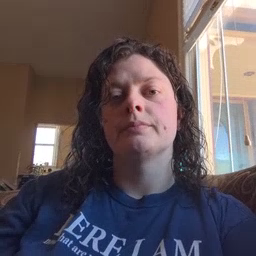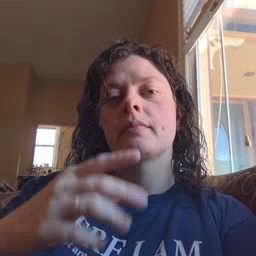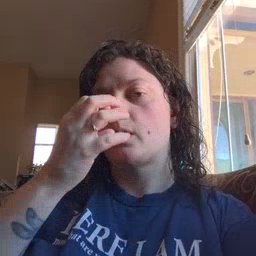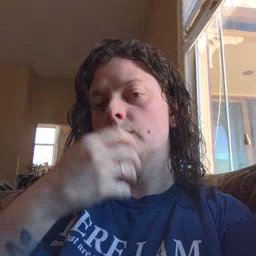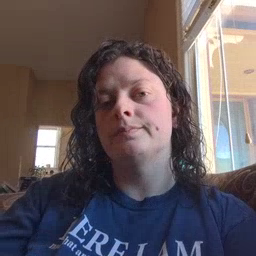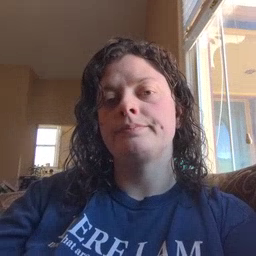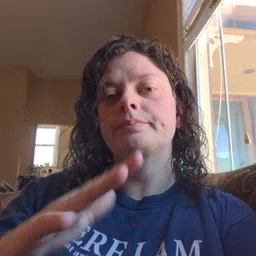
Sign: clown